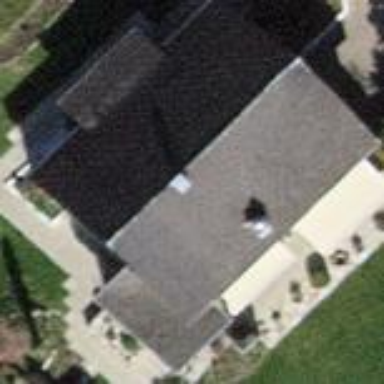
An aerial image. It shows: Detached building with gabled roof.